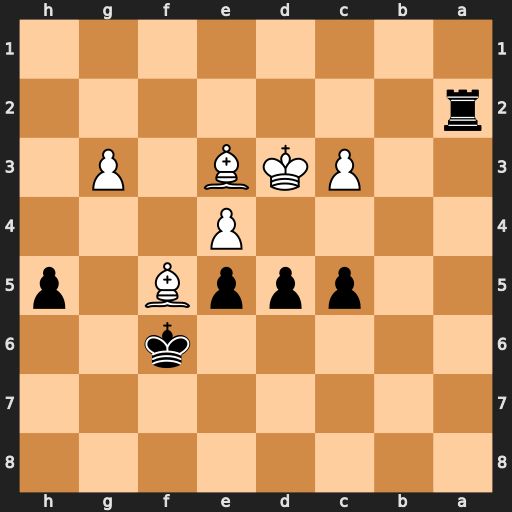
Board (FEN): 8/8/5k2/2pppB1p/4P3/2PKB1P1/r7/8
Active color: b
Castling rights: -
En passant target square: -
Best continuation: c4#